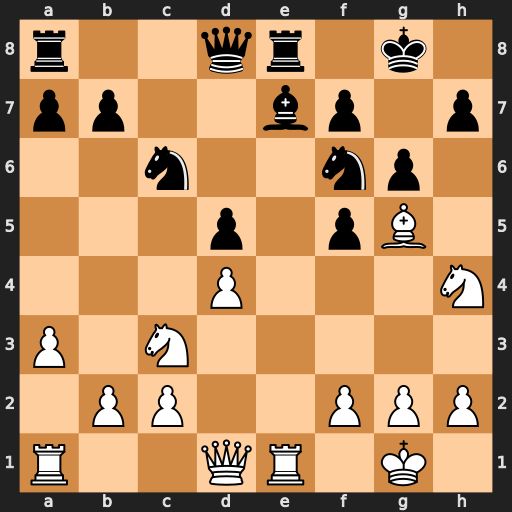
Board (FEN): r2qr1k1/pp2bp1p/2n2np1/3p1pB1/3P3N/P1N5/1PP2PPP/R2QR1K1
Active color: w
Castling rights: -
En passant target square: -
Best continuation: Rxe7 Qxe7 Nxd5